Interaction volume radius: 5 \u00c5
Interaction volume height: 45 \u00c5
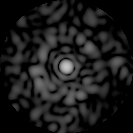
Disorder parameter: 0.8285